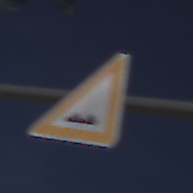
Verkehrszeichen: UnebeneFahrbahn
Umgebung: Outdoor, Nature
Tageszeit: Midday
Wetter: Clear
Licht: Natural
Jahreszeit: NotSpecified
Kontrast: HighContrast